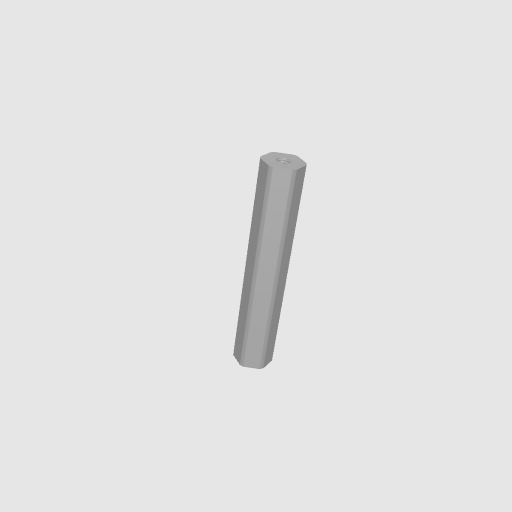
Part: Shaft12ROD64